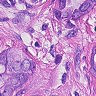
Metastatic tissue present: yes